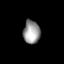
Tissue: lung
Cell type: Myeloid cells
Senescence score: 0.2385
Nuclear area (px): 387
Mean DAPI intensity: 151.297